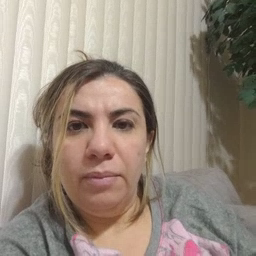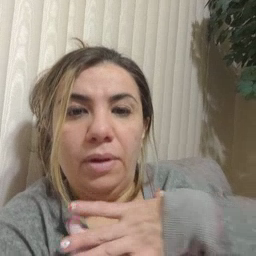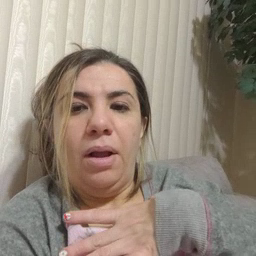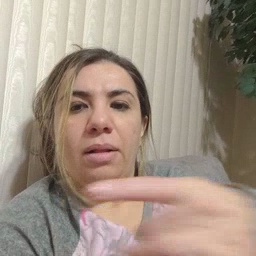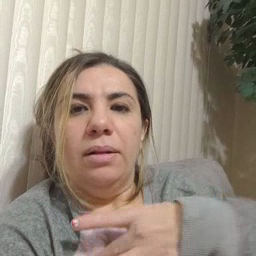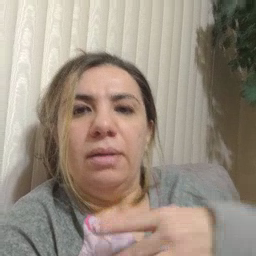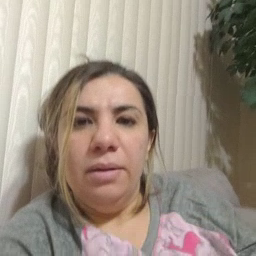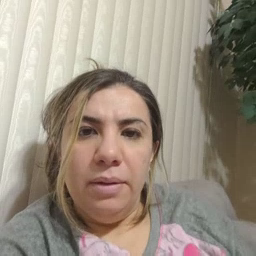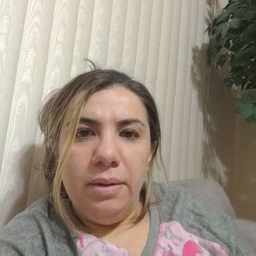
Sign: like